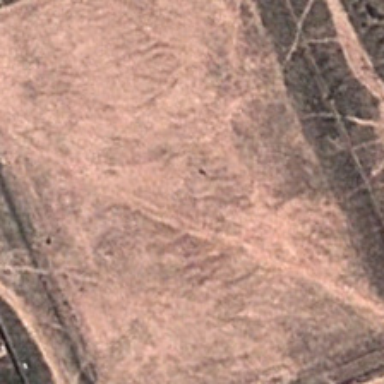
Some small plants are around a rectangular bareland .